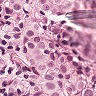
Metastatic tissue present: yes